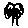
Label: tree